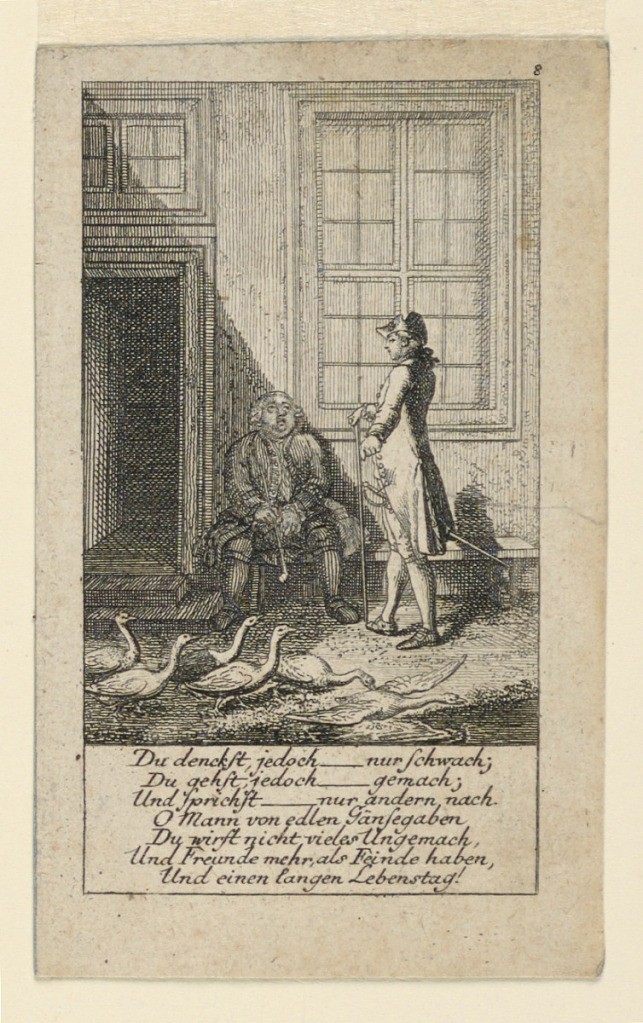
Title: The Lazy and Weak-Minded, Illustration for "Königl: Grosbrit [anische] Genealogischer Kalender auf das 1780 Jahr Lauenberg bey J.G. Berenberg"
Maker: Daniel Nikolaus Chodowiecki, German, 1726 - 1801
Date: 1779
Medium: Stipple and line engraving on paper
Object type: Print
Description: A young man talks to a fat man seated on a bench beside his back door. A flock of geese is in the foreground. The poem reads that the man has the qualities of a goose, but that he will have a long and pleasant life.